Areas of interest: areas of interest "Park and greenspace"
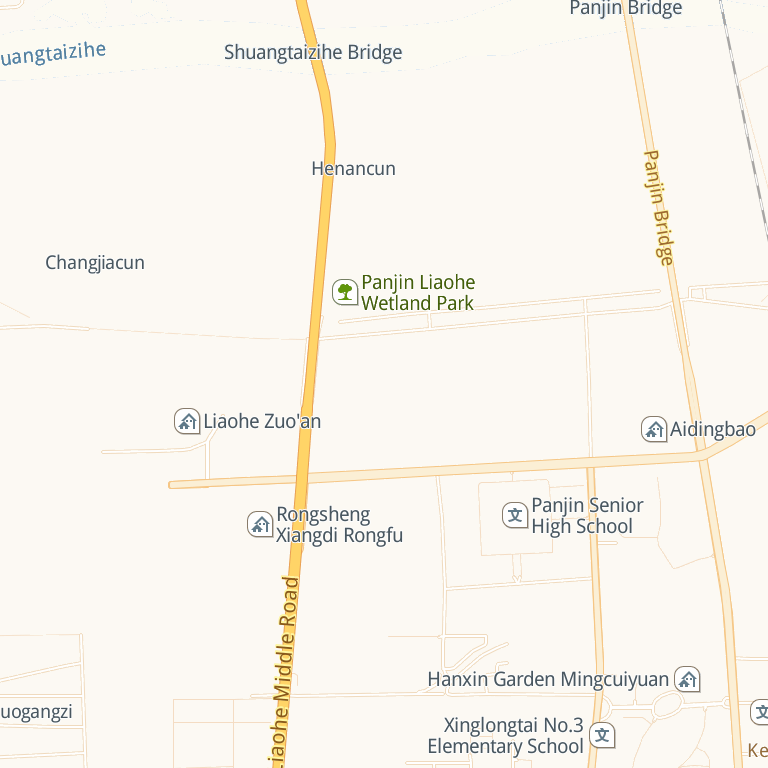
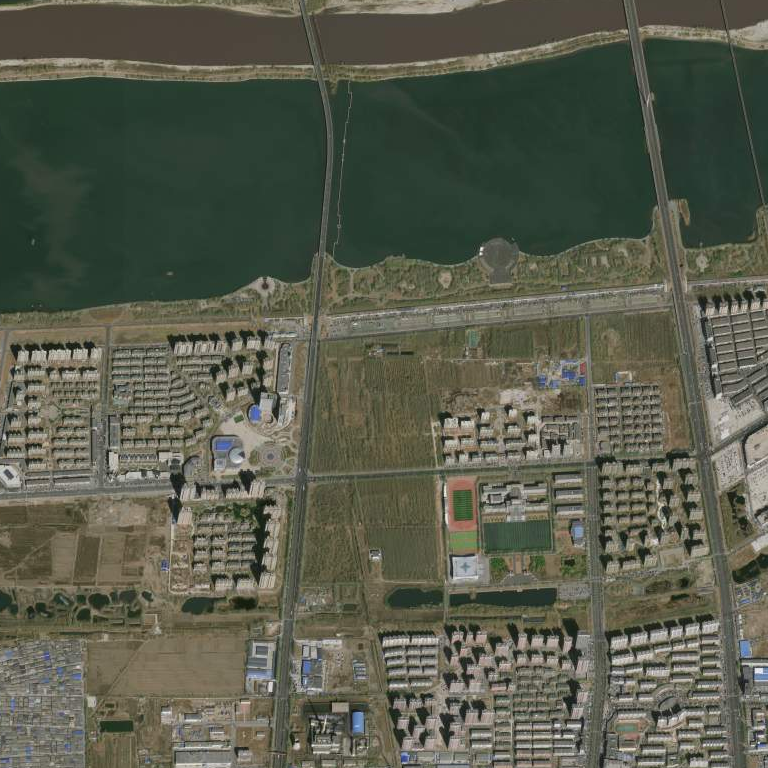